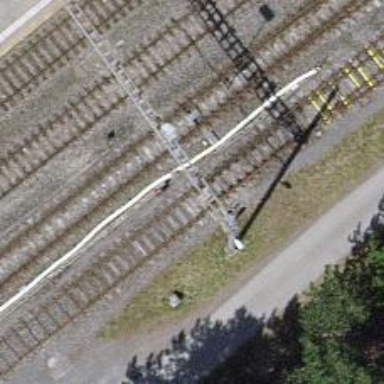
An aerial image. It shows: Railway switch.